Question: I am trying to achieve a loading effect on the page load by CSS3 width transition.
Here is the <URL>.
'''
<div class="skill-bar">
<span class="w70"></span>
</div>
'''
'''
.skill-bar {
width: 57%;
float: left;
height: 11px;
border-radius: 5px;
position: relative;
margin: 6px 0 12px 0;
border: 2px solid #00edc2;
}
.skill-bar span {
background: #00edc2;
height: 7px;
border-radius: 5px;
display: inline-block;
}
.skill-bar span.w70 {
width: 70%;
}
.skill-bar span {
width: 0;
transition: width 1s ease;
-webkit-transition: width 1s ease;
background-color: #00edc2;
}
'''
Its not working as expected. I need the transition to happen when the page is loaded.
But when I inspect element and check/uncheck the 'width' of the span, I get the effect.
How to have the same effect on page load?

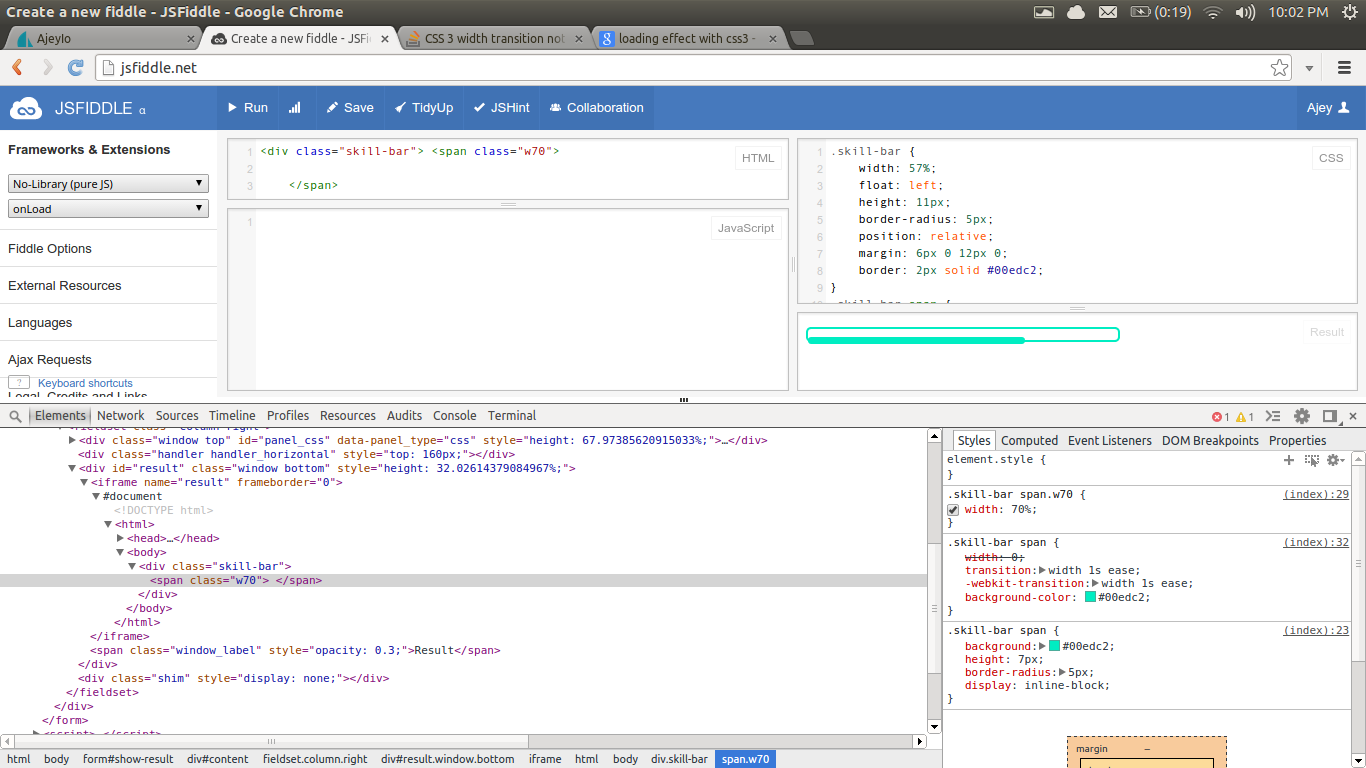
Answer: You can achieve the effect without JavaScript and without any compatibility issue using CSS animation:
'''
<div class="skill-bar">
<span class="w70"></span>
</div>
'''
---
'''
.skill-bar {
width: 57%;
float: left;
height: 11px;
border-radius: 5px;
position: relative;
margin: 6px 0 12px 0;
border: 2px solid #00edc2;
}
.skill-bar span {
background: #00edc2;
height: 7px;
border-radius: 5px;
display: inline-block;
}
.skill-bar span {
animation: w70 1s ease forwards;
}
.skill-bar .w70 {
width: 70%;
}
@keyframes w70 {
from { width: 0%; }
to { width: 70%; }
}
'''
Fiddle for webkit: <URL>